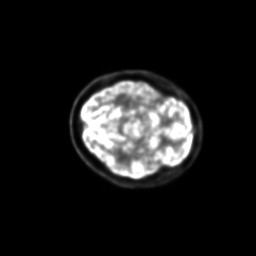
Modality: PET
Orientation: axial
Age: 35
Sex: female
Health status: ill